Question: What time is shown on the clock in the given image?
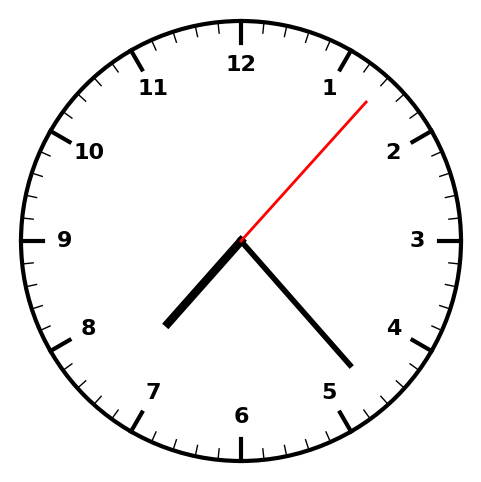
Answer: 07:23:07